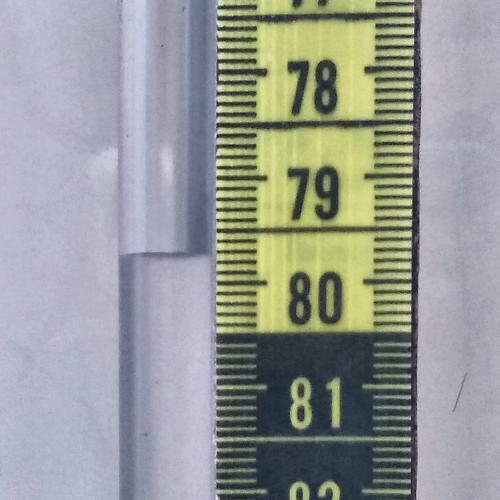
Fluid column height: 79.7 cm